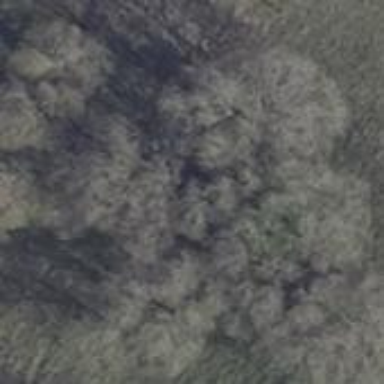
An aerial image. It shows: Deciduous broadleaved woodland.